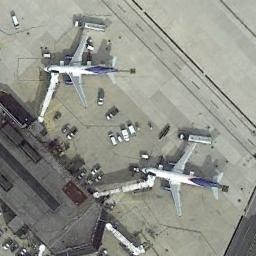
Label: airplane